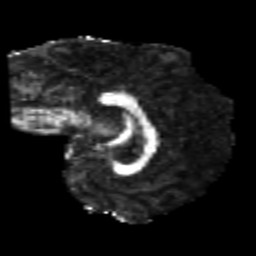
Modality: FA
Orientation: sagittal
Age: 22
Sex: female
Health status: healthy
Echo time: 0.074 s